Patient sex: M
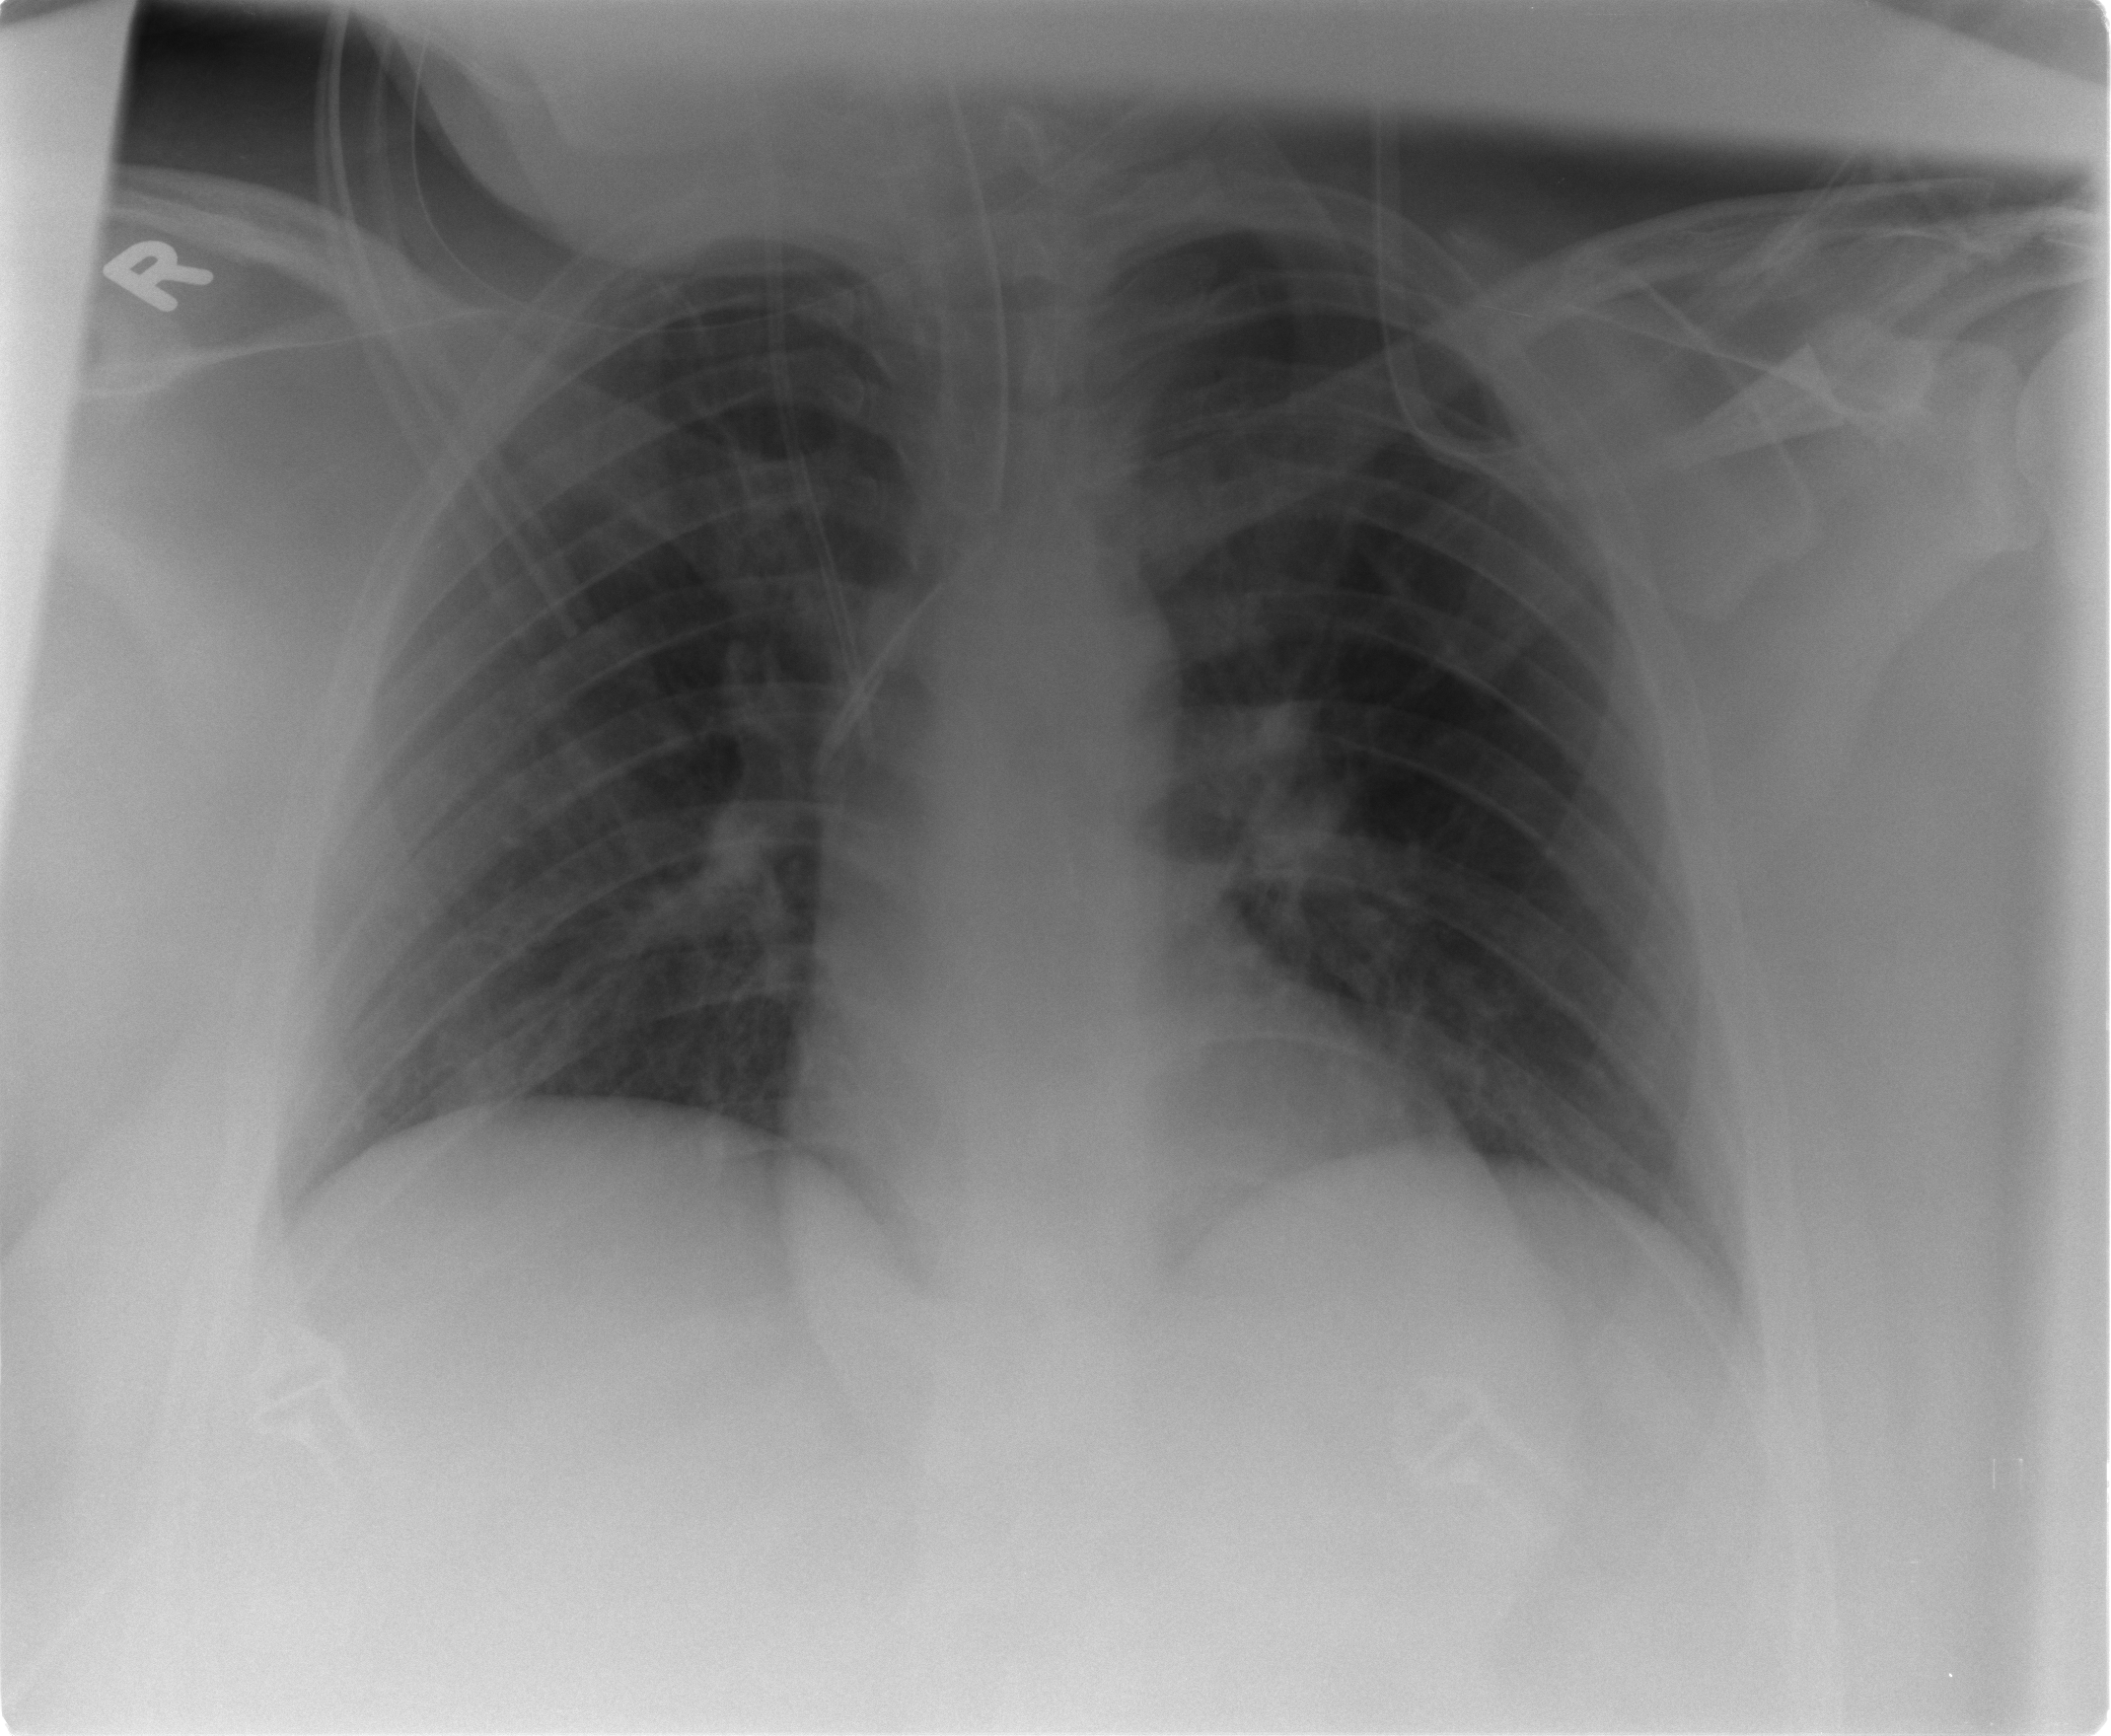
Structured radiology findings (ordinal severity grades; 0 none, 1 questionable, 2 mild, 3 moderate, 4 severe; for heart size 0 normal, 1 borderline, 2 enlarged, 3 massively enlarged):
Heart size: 0
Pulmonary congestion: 0
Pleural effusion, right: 0
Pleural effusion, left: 0
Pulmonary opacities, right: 0
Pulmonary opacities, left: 0
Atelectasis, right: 1
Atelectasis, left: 2